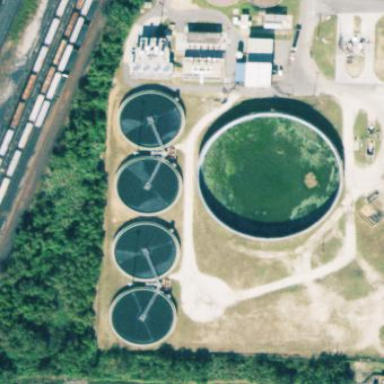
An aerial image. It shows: Body of wastewater.